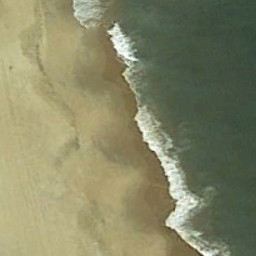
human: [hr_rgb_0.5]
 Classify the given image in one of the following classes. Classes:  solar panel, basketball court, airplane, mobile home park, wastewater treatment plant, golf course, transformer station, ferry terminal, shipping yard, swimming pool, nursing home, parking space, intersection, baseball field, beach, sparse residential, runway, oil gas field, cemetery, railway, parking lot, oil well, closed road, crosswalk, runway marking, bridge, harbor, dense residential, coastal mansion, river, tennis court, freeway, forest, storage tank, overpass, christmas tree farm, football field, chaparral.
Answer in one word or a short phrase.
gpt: beach